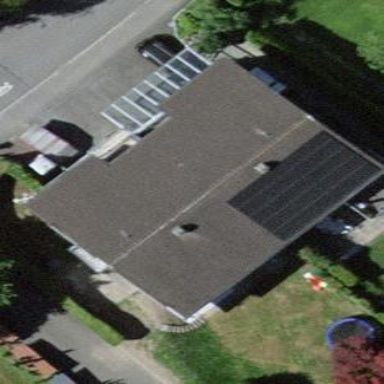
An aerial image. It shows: Solar power generator.